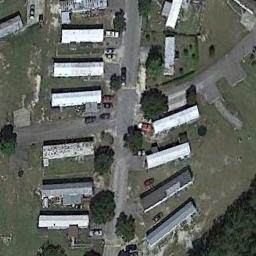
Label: mobile_home_park